Question: I have programmed C for quite a while now. During this time I have learned that it is a common convention to put the "#"-character that comes before preprocessor-directives at column one.
Example:
'''
#include <stdio.h>
int main(void) {
#ifdef MACRO1
#ifdef MACRO2
puts("defined(MACRO1) && defined(MACRO2)");
#else
puts("defined(MACRO1)");
#endif
#else
puts("!defined(MACRO1)");
#endif
return 0;
}
'''
When people indent their preprocessor directives they usually do it like this:
'''
#include <stdio.h>
int main(void) {
#ifdef MACRO1
# ifdef MACRO2
puts("defined(MACRO1) && defined(MACRO2)");
# else
puts("defined(MACRO1)");
# endif
#else
puts("!defined(MACRO1)");
#endif
return 0;
}
'''
I do not think that I have ever seen anyone format it like this:
'''
#include <stdio.h>
int main(void) {
#ifdef MACRO1
#ifdef MACRO2
puts("defined(MACRO1) && defined(MACRO2)");
#else
puts("defined(MACRO1)");
#endif
#else
puts("!defined(MACRO1)");
#endif
return 0;
}
'''
My question is if the C language standard demands that the '#'-character should be in column one.
So is the third option above even legal?
If all above cases are legal then I want to know if this is legal.
'''
#include <stdio.h>
int main(void) {
#ifdef MACRO
puts("defined(MACRO)");
/* Now there are other characters before the '#' */ #endif
return 0;
}
'''
Here is the '#endif' no longer on the "start" of the line because there are other non-whitespace characters in the way.
What seems weird about the last example is that 'Vim' text-editor does not highlight the '#endif' that comes after the comment.

All these examples I have given compiles without any warnings using 'gcc' with the '-Wall -pedantic' flags turned on (including the last one with a comment before '#endif').
Note that I am just curious about the syntax. I always put '#'-character at column one like everyone else when I program. I would never write things like '++i; #endif' in serious projects.
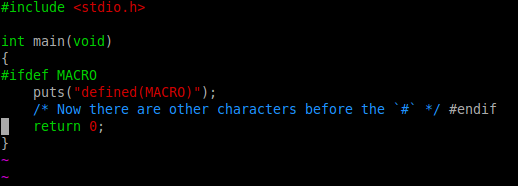
Answer: In some pre-standard C preprocessors (meaning before 1989), the preprocessors only recognized '#' at the beginning of the line.
Since the C89/C90 standards required the preprocessor to recognize the '#' as the first non-blank character on the line (and the C99 and C11 standards do too), it is now perfectly legitimate to indent the directives, and it has been practical for even portable code to do so for all of this millennium.
In ISO/IEC 9899:2011 (the C11 standard), Section 6.10 Preprocessing directives says:
> A consists of a sequence of preprocessing tokens that satisfies the
following constraints: The first token in the sequence is a '#' preprocessing token that (at
the start of translation phase 4) is either the first character in the source file (optionally
after white space containing no new-line characters) or that follows white space
containing at least one new-line character.
The translation phases are defined in section 5.1.1.2 Translation phases.
>
1. The source file is decomposed into preprocessing tokens 7) and sequences of white-space characters (including comments). A source file shall not end in a partial preprocessing token or in a partial comment. Each comment is replaced by one space character. New-line characters are retained. Whether each nonempty sequence of white-space characters other than new-line is retained or replaced by one space character is implementation-defined.
2. Preprocessing directives are executed, macro invocations are expanded, and _Pragma unary operator expressions are executed. If a character sequence that matches the syntax of a universal character name is produced by token concatenation (6.10.3.3), the behavior is undefined. A #include preprocessing directive causes the named header or source file to be processed from phase 1 through phase 4, recursively. All preprocessing directives are then deleted.
Occasionally, you will find coding standards originating from the 1980s which still stipulate ''#' at start of line'.
I usually don't indent preprocessor directives, but it is legitimate to do so.